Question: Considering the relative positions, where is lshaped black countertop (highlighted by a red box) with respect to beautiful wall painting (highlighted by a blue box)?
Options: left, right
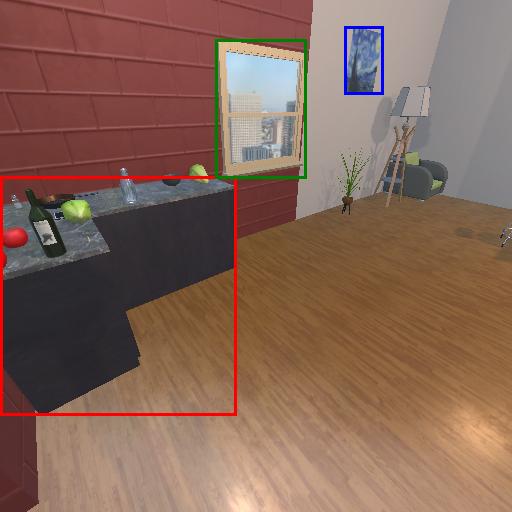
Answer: left